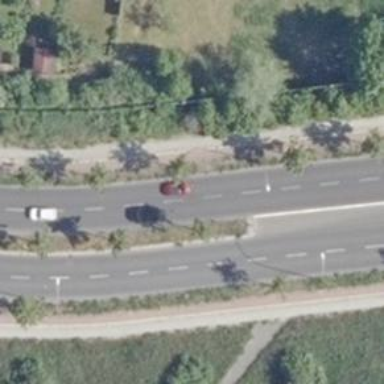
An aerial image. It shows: Secondary road with asphalt surface. There is cycle track on the right side.